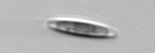
Label: pennate